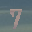
Label: 7